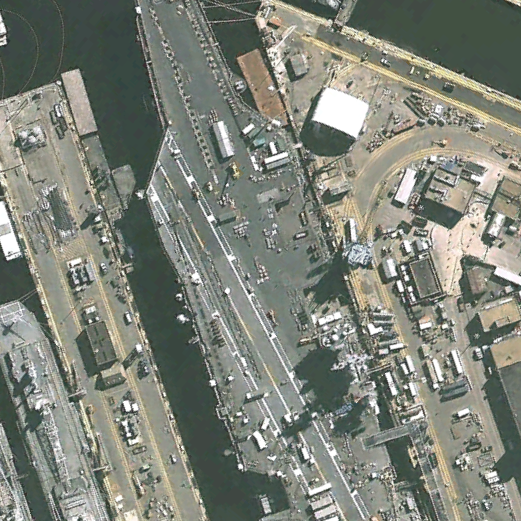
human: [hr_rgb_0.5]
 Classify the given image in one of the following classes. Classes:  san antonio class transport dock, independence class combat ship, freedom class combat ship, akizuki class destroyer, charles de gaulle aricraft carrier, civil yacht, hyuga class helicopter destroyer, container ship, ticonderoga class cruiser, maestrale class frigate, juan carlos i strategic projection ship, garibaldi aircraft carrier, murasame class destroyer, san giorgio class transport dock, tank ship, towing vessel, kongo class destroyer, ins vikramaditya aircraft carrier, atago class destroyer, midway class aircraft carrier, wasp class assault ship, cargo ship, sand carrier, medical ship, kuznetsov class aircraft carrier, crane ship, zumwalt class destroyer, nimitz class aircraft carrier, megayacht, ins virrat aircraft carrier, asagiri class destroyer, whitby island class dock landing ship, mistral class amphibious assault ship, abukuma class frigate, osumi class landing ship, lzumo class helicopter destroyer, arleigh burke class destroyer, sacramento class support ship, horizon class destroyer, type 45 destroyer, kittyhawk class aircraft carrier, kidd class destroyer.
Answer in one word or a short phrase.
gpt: Nimitz class aircraft carrier